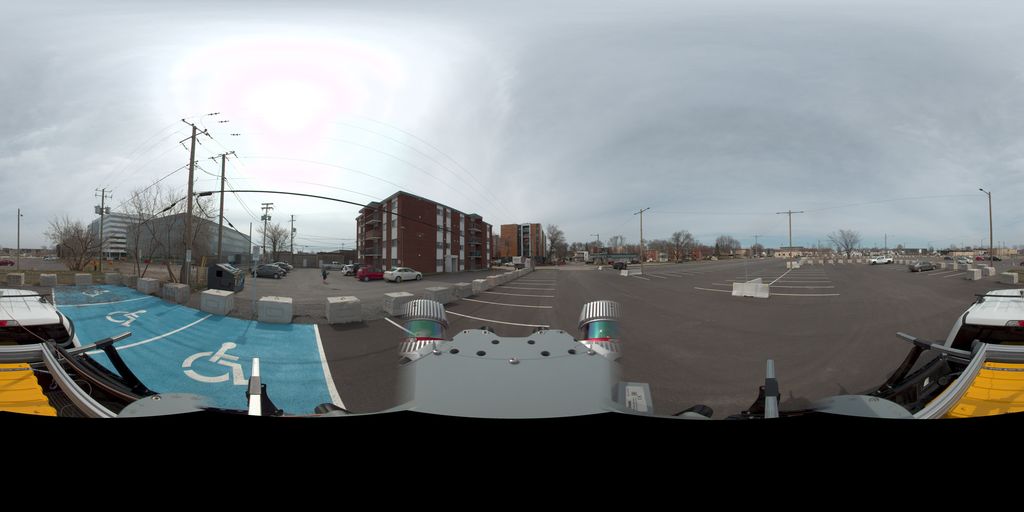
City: quebec_city